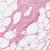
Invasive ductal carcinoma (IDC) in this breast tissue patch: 0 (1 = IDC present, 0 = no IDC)